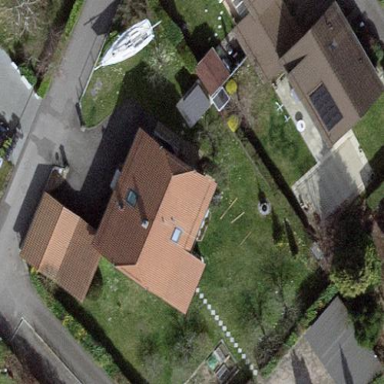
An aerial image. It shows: Garden enclosed by fence.